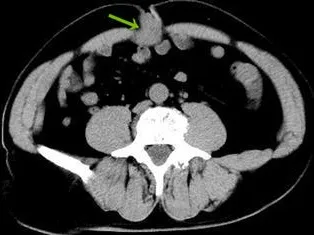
Abdominal CT scan: umbilicus lump (arrow), which was suspected to be an umbilicus tumor.
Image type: radiology (ct)